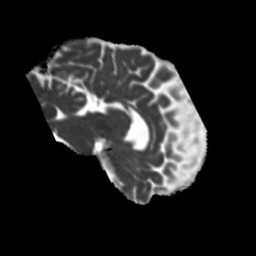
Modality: MD
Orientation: sagittal
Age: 50
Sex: male
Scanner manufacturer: siemens
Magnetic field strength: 3 T
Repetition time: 5.25 s
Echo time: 0.08 s